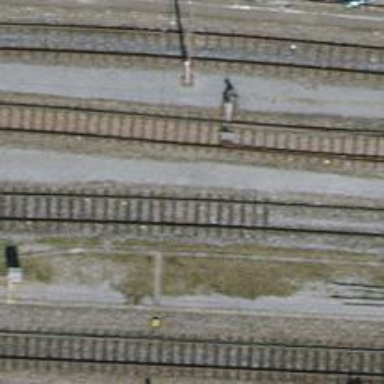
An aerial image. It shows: Railway switch.